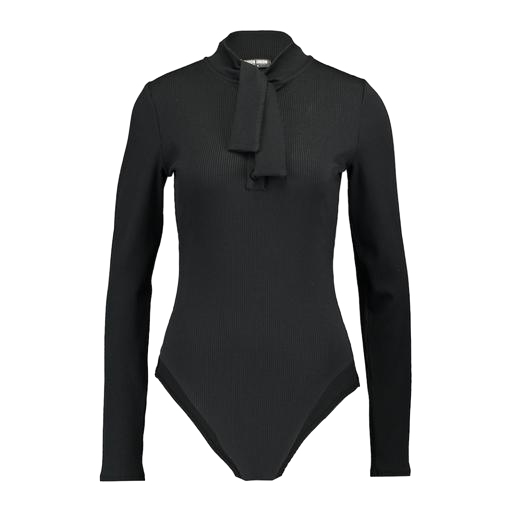
black mira cape-effect bodysuit, black becca tie neck long sleeve shirt, black plunge bodysuit, white background